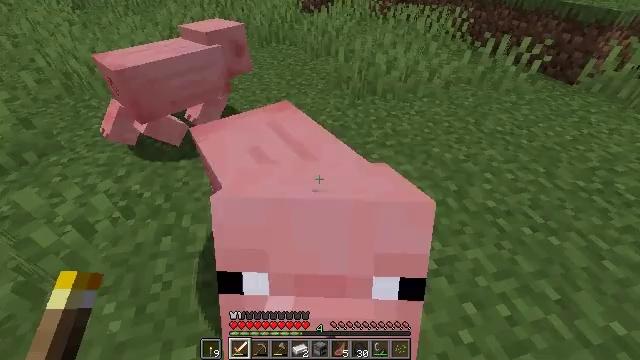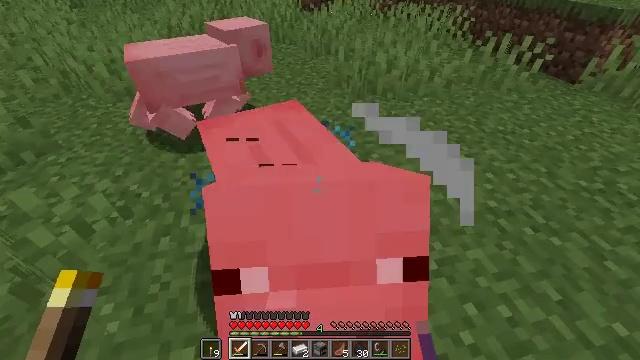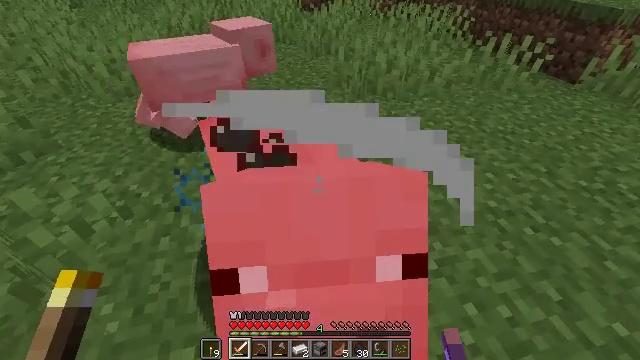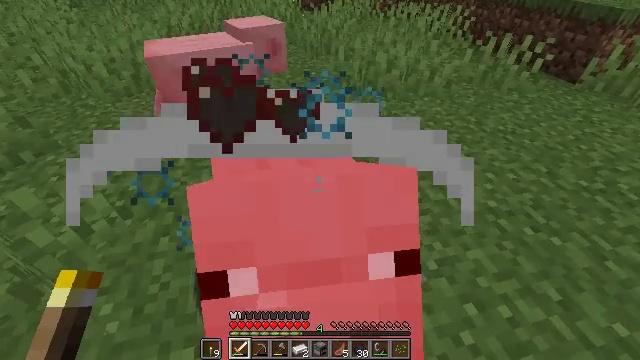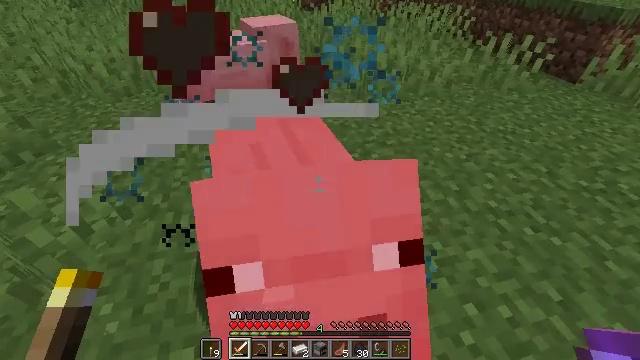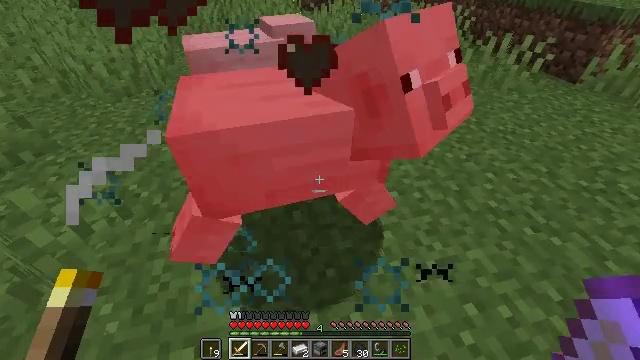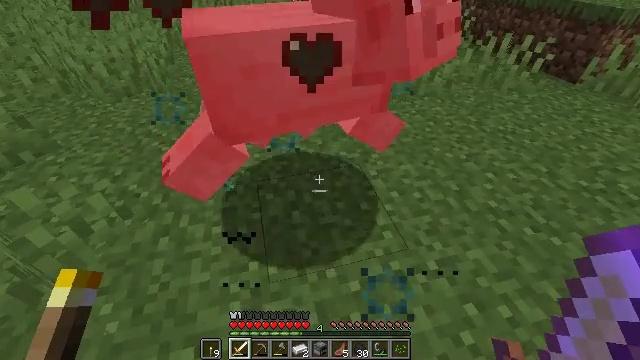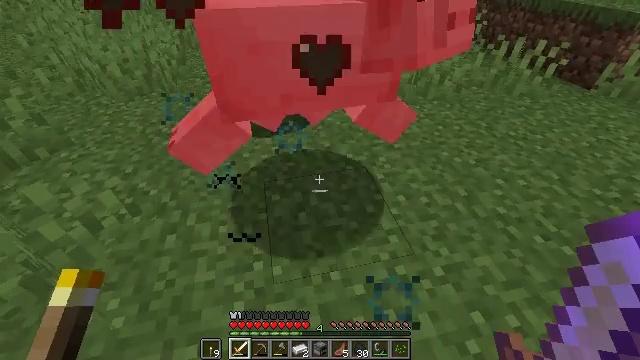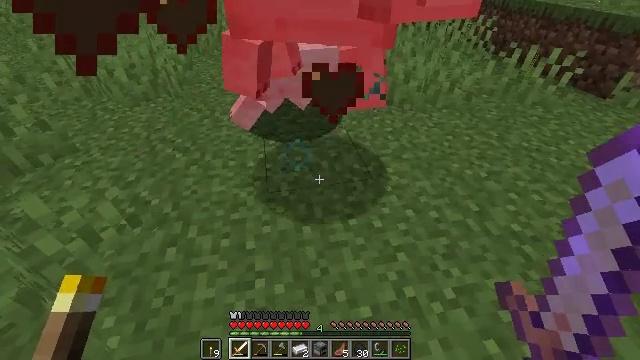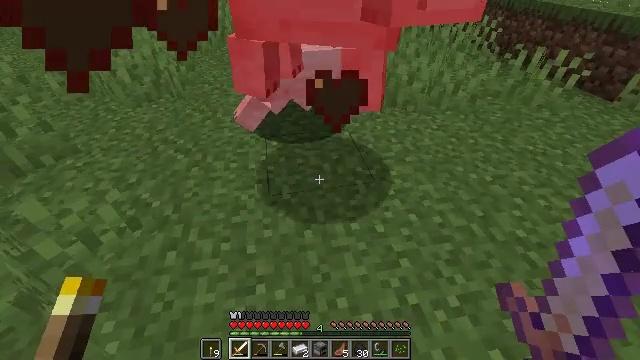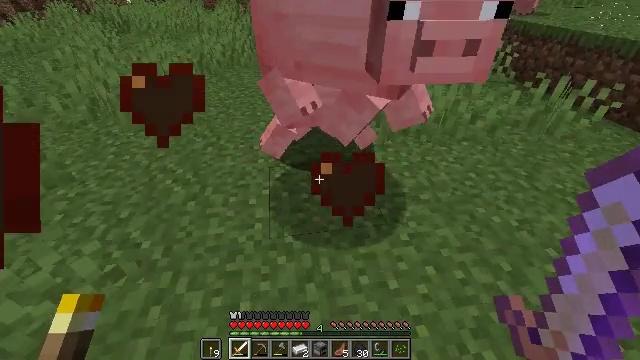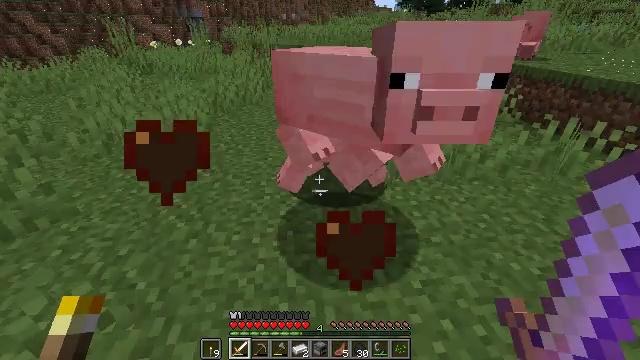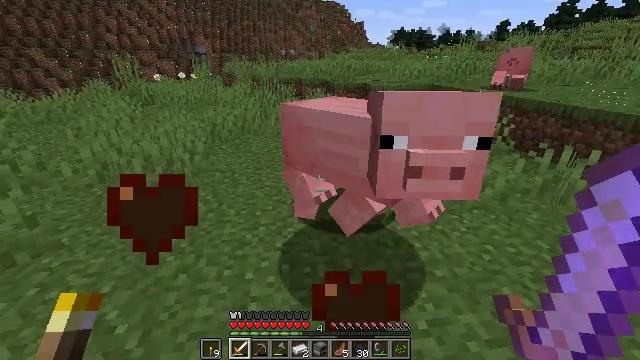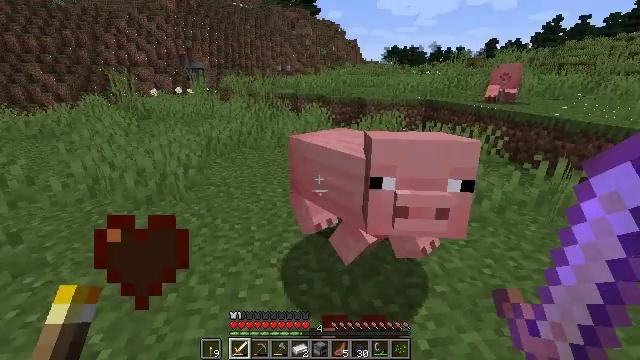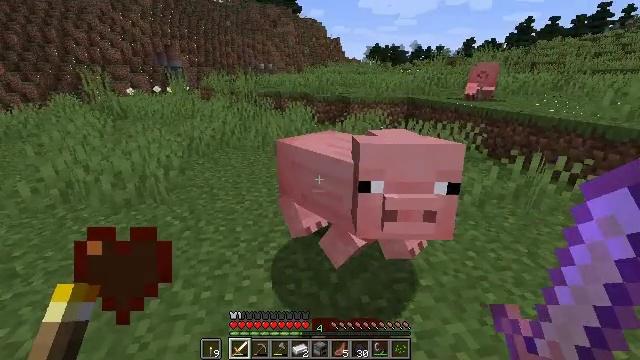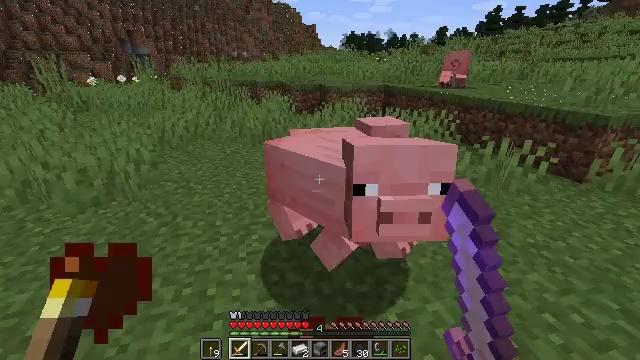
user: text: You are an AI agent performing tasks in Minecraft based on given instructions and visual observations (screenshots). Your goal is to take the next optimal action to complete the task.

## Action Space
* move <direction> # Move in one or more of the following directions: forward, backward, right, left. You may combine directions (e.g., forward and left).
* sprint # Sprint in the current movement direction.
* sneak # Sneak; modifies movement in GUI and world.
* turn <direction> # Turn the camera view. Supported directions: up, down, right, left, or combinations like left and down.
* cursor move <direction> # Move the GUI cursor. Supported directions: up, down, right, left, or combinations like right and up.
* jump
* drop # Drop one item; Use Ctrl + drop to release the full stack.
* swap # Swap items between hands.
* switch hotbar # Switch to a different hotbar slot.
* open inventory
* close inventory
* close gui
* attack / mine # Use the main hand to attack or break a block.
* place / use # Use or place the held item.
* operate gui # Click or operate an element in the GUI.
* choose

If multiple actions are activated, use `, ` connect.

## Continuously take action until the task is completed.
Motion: motion action
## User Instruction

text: Combat the pig.
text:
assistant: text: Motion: no_op
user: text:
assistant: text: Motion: no_op
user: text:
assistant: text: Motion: no_op
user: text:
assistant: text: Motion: no_op
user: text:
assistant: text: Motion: no_op
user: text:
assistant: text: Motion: no_op
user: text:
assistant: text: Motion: turn left
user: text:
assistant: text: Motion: move forward, turn left
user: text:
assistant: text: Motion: move forward
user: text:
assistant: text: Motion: move forward, turn left and up
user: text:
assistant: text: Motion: turn left and up
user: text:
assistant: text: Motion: turn up
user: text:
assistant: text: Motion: turn up
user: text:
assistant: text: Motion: turn right, attack / mine
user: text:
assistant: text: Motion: turn right and down, attack / mine
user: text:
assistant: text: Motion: turn right and down, attack / mine
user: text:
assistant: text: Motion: turn right and down, attack / mine
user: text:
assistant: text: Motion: turn right
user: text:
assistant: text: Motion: no_op